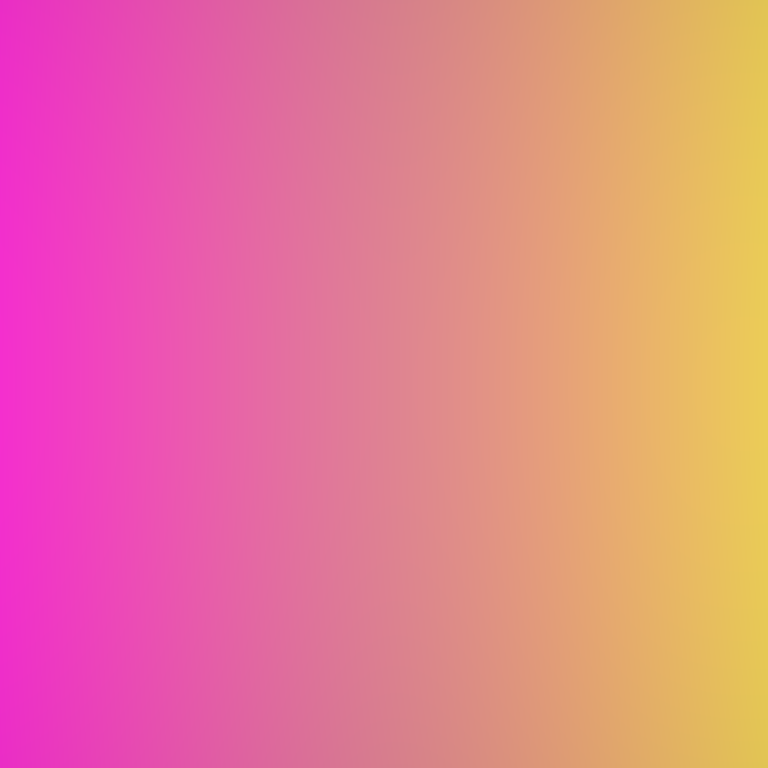
Abstract light effect, smooth gradient from vibrant pink to golden yellow, energetic atmosphere, soft glow, no room, no furniture, no objects.